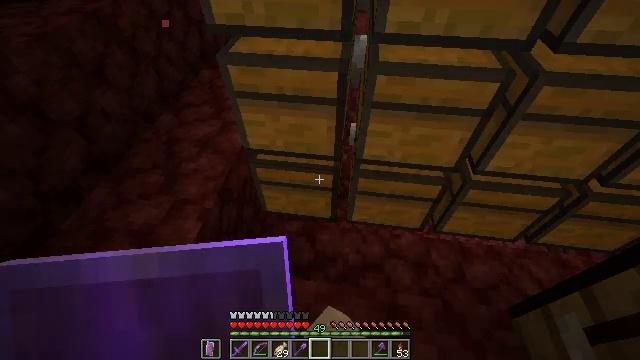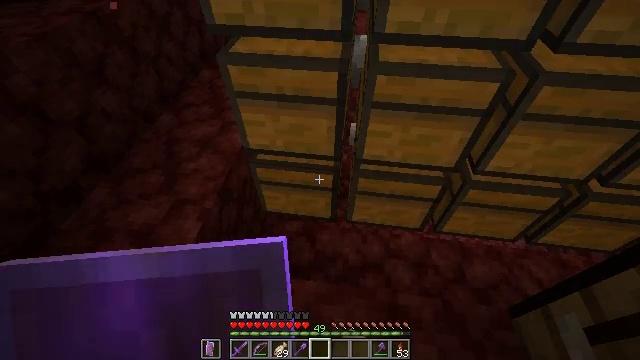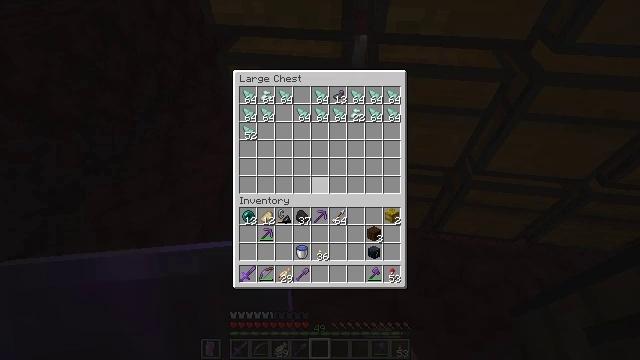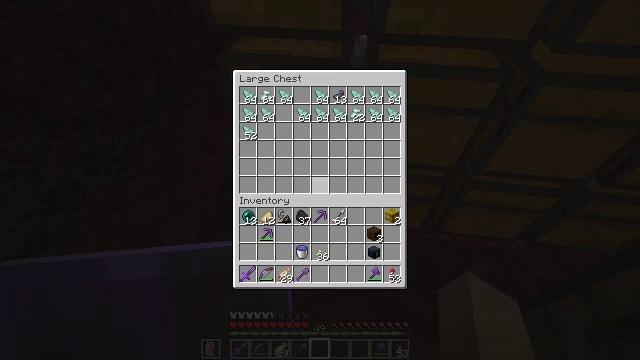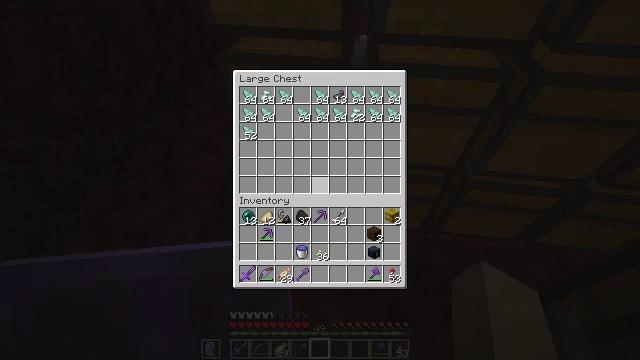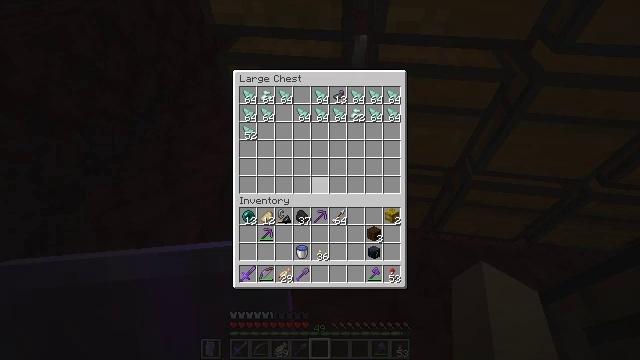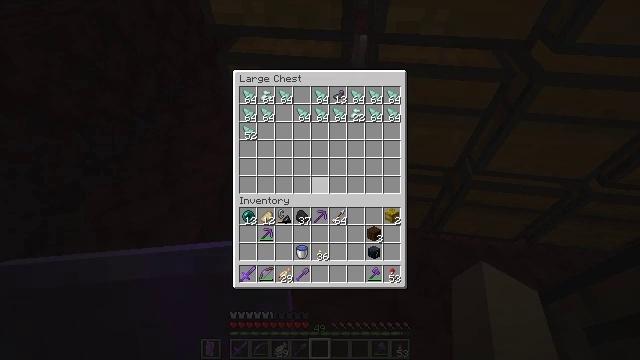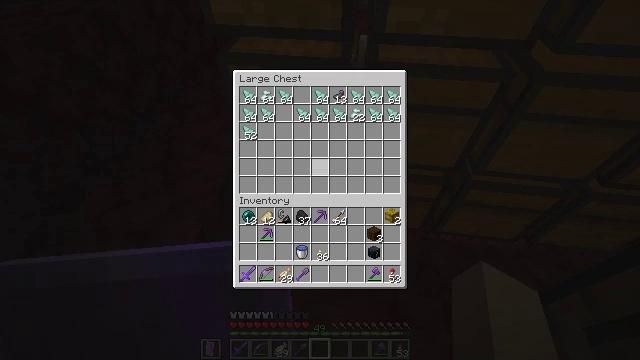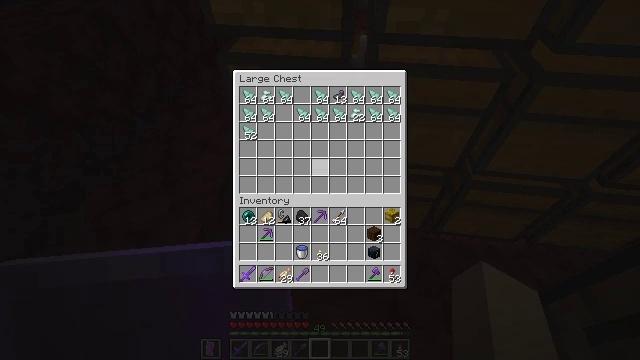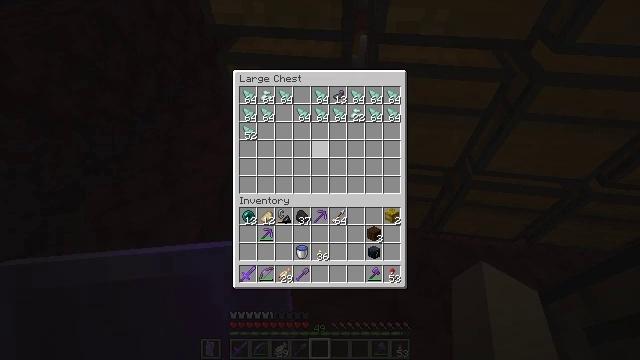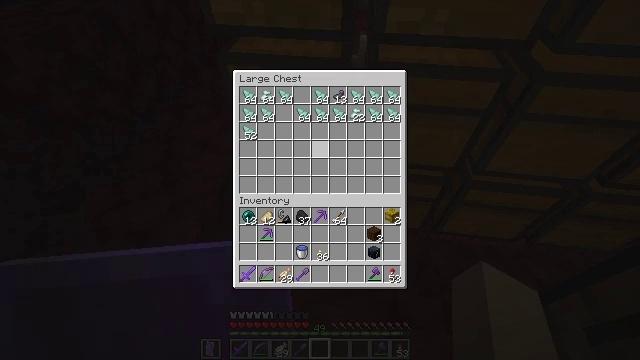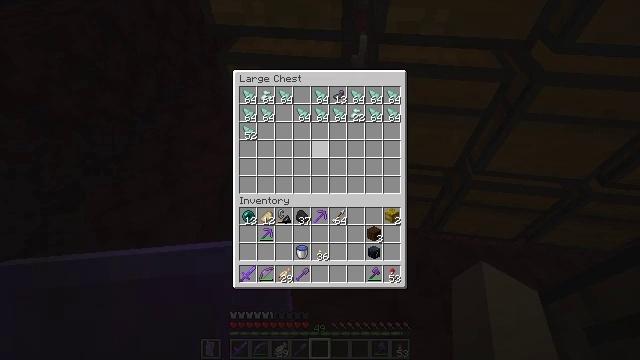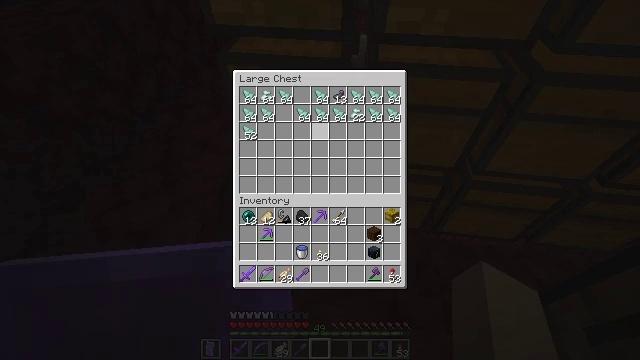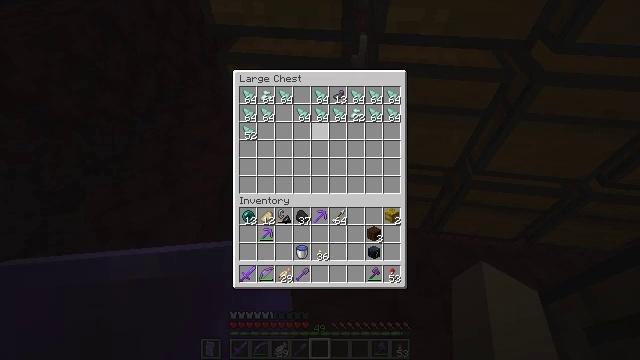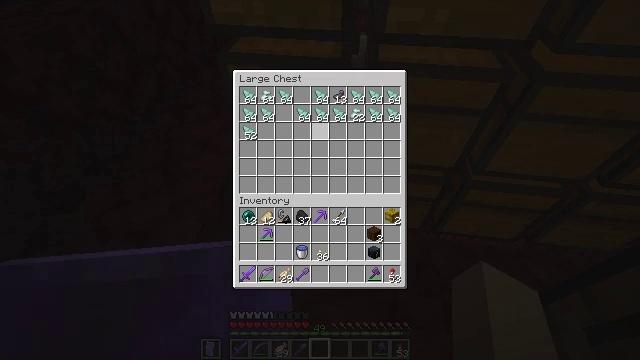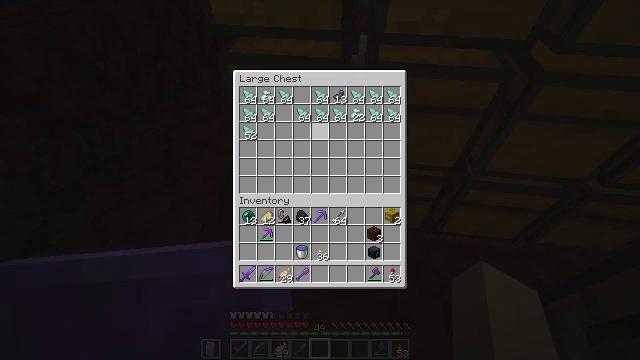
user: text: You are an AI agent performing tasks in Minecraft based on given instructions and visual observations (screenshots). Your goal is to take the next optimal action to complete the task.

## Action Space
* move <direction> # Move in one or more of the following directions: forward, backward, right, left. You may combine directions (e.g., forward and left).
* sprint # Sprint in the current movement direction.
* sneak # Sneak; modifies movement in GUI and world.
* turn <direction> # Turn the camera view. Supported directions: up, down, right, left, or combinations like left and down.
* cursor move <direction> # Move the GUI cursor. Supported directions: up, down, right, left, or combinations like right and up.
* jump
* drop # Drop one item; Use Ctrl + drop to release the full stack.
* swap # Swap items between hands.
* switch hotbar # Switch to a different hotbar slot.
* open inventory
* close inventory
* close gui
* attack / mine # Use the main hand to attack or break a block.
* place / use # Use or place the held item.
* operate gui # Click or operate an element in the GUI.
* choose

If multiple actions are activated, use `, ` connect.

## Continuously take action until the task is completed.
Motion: motion action
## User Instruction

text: Form a sea lantern in the crafting grid.
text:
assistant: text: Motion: no_op
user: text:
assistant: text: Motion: no_op
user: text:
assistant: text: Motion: no_op
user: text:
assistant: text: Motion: no_op
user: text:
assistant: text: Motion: no_op
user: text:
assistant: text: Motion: no_op
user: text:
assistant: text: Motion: no_op
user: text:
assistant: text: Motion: turn up
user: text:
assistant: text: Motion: turn up
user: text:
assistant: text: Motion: turn up
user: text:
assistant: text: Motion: no_op
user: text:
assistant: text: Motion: no_op
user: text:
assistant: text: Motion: no_op
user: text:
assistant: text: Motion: no_op
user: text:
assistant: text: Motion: no_op
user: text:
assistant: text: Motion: no_op
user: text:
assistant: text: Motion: no_op
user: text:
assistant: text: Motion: no_op
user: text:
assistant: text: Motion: no_op
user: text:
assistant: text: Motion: no_op
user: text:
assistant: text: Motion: no_op
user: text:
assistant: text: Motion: turn left and up
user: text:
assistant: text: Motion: no_op
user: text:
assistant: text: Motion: sneak
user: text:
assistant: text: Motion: sneak
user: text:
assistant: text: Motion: sneak
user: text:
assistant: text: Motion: sneak
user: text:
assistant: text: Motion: sneak
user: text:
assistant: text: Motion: sneak
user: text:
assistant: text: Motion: sneak